Field crop: tomato
Growth stage: 1
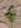
Species: solanum